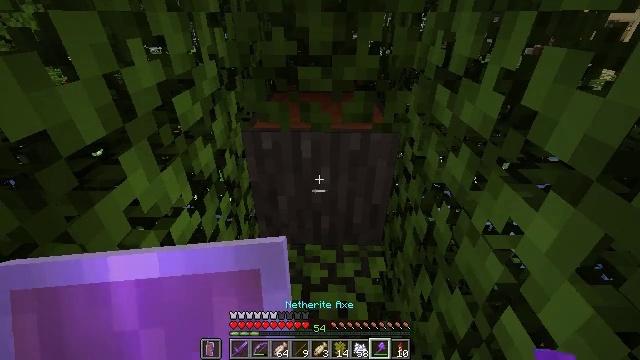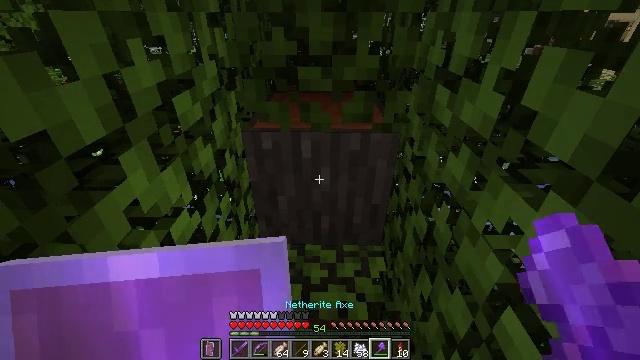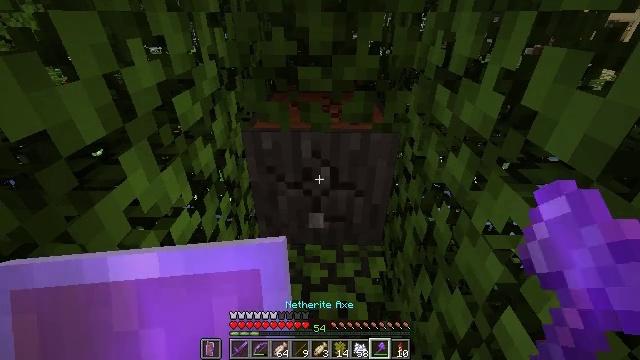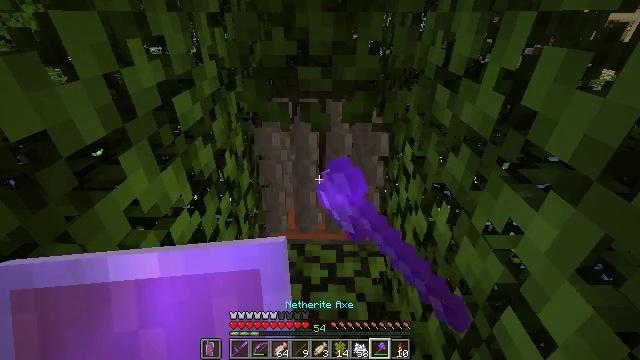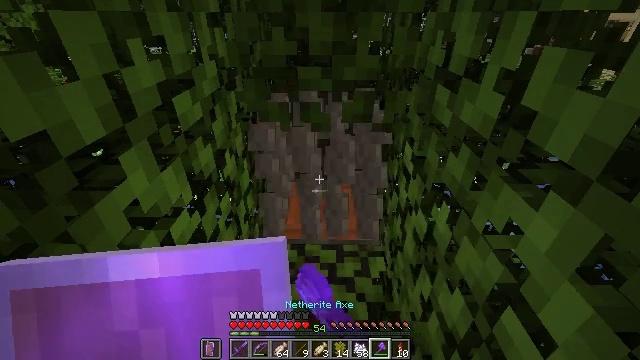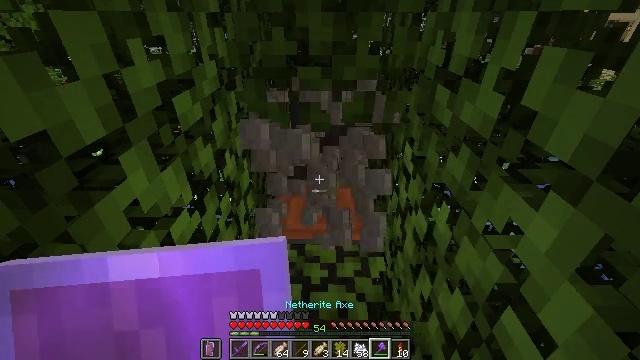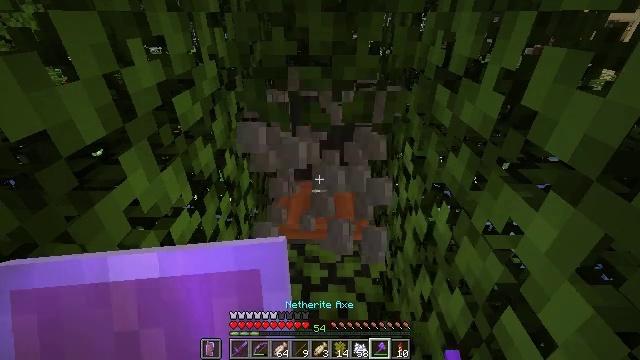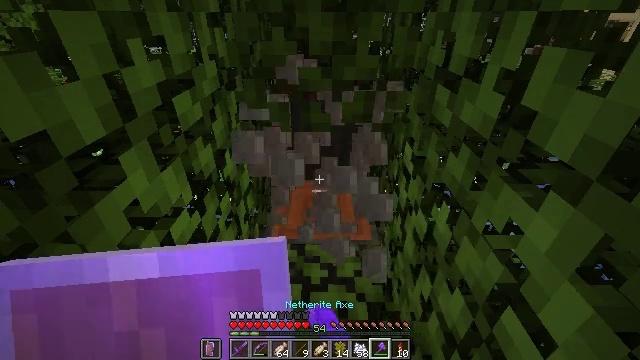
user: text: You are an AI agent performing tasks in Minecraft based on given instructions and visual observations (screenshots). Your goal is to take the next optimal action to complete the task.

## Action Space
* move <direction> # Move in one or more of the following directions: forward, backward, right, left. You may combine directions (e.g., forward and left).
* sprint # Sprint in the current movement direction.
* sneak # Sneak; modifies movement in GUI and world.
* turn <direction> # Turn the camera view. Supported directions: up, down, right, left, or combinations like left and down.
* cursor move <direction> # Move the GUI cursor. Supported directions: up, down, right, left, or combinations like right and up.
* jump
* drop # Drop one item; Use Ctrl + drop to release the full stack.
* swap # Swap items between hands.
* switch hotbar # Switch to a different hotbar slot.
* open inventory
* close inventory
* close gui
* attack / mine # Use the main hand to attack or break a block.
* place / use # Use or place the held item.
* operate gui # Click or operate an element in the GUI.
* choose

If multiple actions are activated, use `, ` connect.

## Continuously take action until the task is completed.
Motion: motion action
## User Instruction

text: Break the acacia log from the tree.
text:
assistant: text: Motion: no_op
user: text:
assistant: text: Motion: attack / mine
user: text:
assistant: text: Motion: attack / mine
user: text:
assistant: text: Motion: attack / mine
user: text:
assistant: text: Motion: attack / mine
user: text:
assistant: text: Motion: attack / mine
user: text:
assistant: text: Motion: attack / mine
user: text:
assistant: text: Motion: no_op